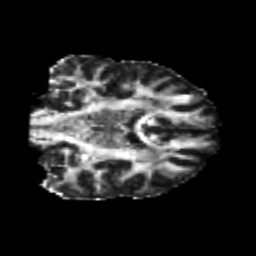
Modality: FA
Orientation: coronal
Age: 23
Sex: male
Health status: healthy
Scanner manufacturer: philips
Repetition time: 7.386 s
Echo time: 0.08599 s